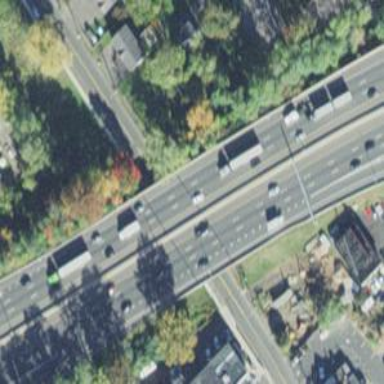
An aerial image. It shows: Motorway bridge with asphalt surface.